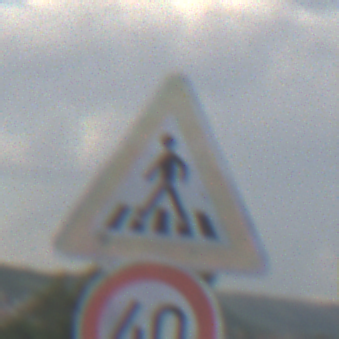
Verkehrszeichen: FussgaengerueberwegRechts
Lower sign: Geschwindigkeit40
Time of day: MorningAfternoon
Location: Outdoor (RoadRail)
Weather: PartlyCloudy
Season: NotSpecified
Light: Natural